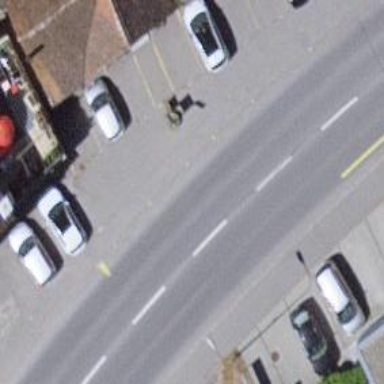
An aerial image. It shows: Public transport stop position.